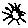
Label: sun